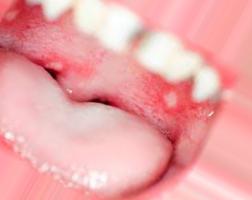
Condition: Mouth Ulcer